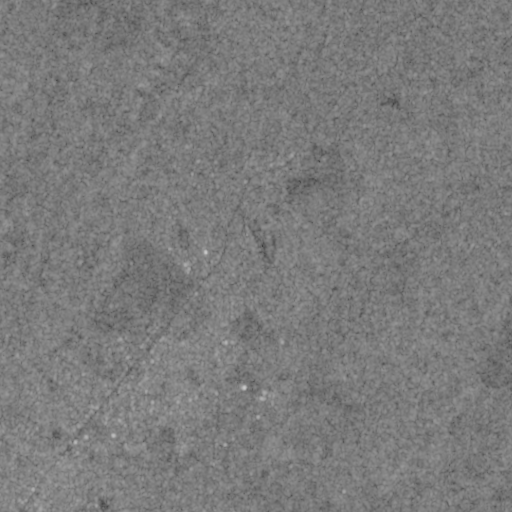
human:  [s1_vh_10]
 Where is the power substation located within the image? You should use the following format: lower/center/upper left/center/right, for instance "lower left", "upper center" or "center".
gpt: The power substation is located in the lower left of the image.
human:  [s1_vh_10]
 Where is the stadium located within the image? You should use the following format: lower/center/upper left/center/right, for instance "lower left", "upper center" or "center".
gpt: The stadium is located in the lower left of the image.
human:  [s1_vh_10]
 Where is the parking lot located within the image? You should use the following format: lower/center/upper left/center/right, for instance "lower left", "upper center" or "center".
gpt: There is no parking lot in the image.

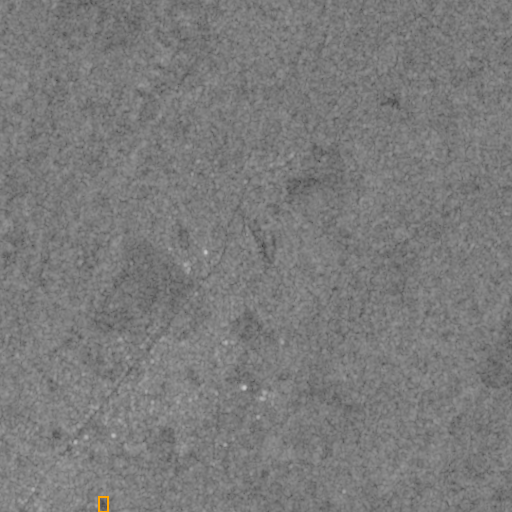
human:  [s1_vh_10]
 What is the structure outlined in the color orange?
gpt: The structure outlined in orange is a stadium.
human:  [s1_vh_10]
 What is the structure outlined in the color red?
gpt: There is no red outline.